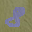
Label: 8